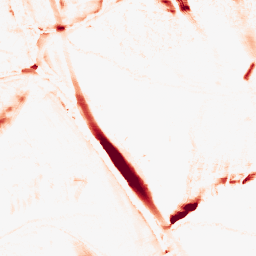
Category: morphological
Decomposition family: morphological_ellipse
Decomposition parameters: operation: opening
width: 10
height: 30
Upsampling method: bicubic
Upsampling parameters: scale: 2
Upsampling scale: 2